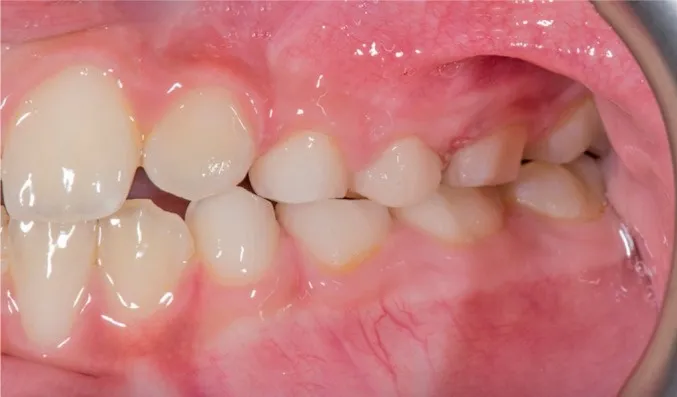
Twelve months follow-up examination. Buccal view of the final restoration.
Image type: medical_photograph (oral_photograph)